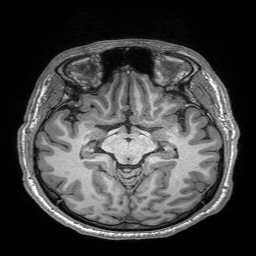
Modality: T1w
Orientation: coronal